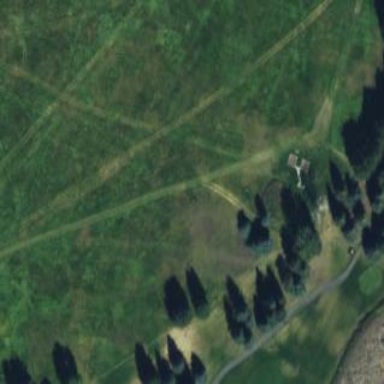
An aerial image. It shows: Rough area on grassy golf course.